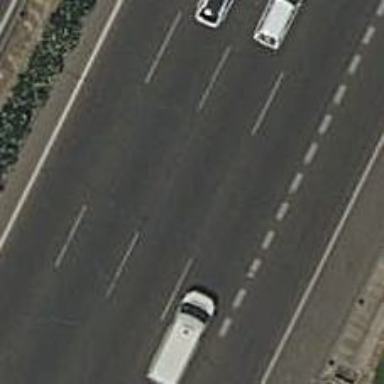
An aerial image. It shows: Asphalt motorway.